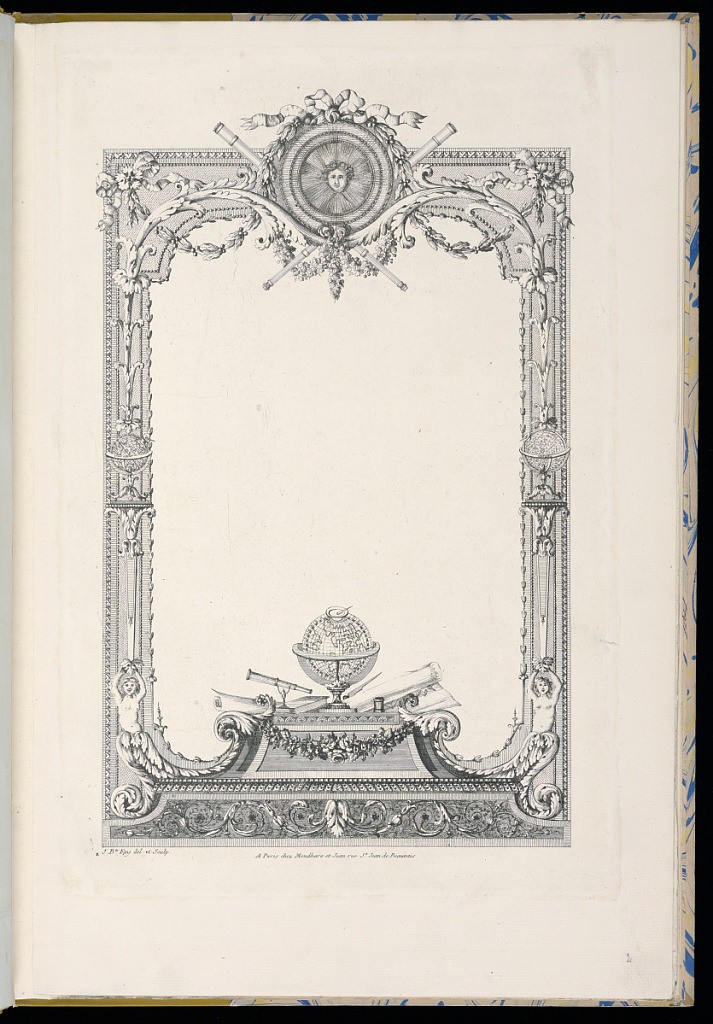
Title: Ornamental Frame Design
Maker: Jean-Baptiste Fay, French, active 1765 – 1790s
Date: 1784–1792
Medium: Etching on laid paper
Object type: Print
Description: Design for a rectangular frame with motifs including attributes of geometry and travel including globes, telescopes, compasses, and maps, as well as garland, scrolls, acanthus leaves, bead course, ribbon, and lamb tongue. The plate is signed.